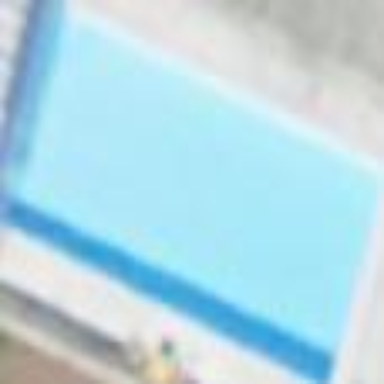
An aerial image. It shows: Swimming pool located in leisure land.